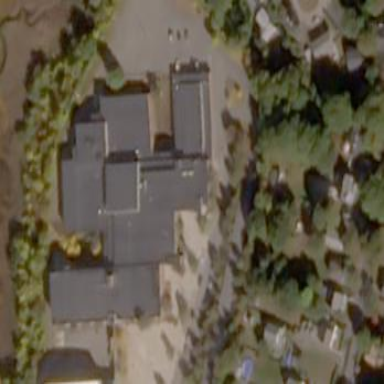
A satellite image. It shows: School building.